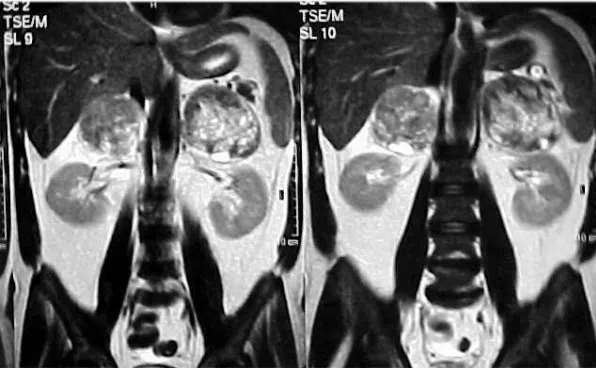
T2 weighted MR image showing disseminated foci of high heterogeneous signal intensity.
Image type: radiology (mri)